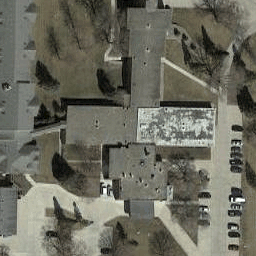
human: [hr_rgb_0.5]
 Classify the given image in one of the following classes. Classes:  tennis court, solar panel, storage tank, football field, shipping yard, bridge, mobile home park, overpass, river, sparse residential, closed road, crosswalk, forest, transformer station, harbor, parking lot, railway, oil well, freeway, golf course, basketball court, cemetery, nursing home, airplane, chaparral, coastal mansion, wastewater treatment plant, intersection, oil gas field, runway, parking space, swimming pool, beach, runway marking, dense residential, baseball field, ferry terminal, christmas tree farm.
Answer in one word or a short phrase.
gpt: nursing home